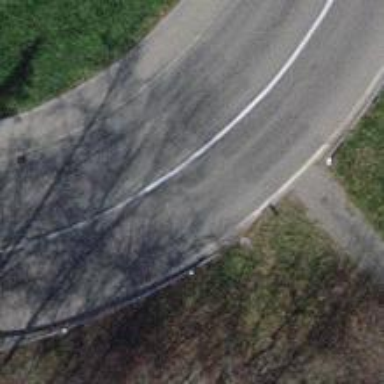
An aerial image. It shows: Uncontrolled road crossing.